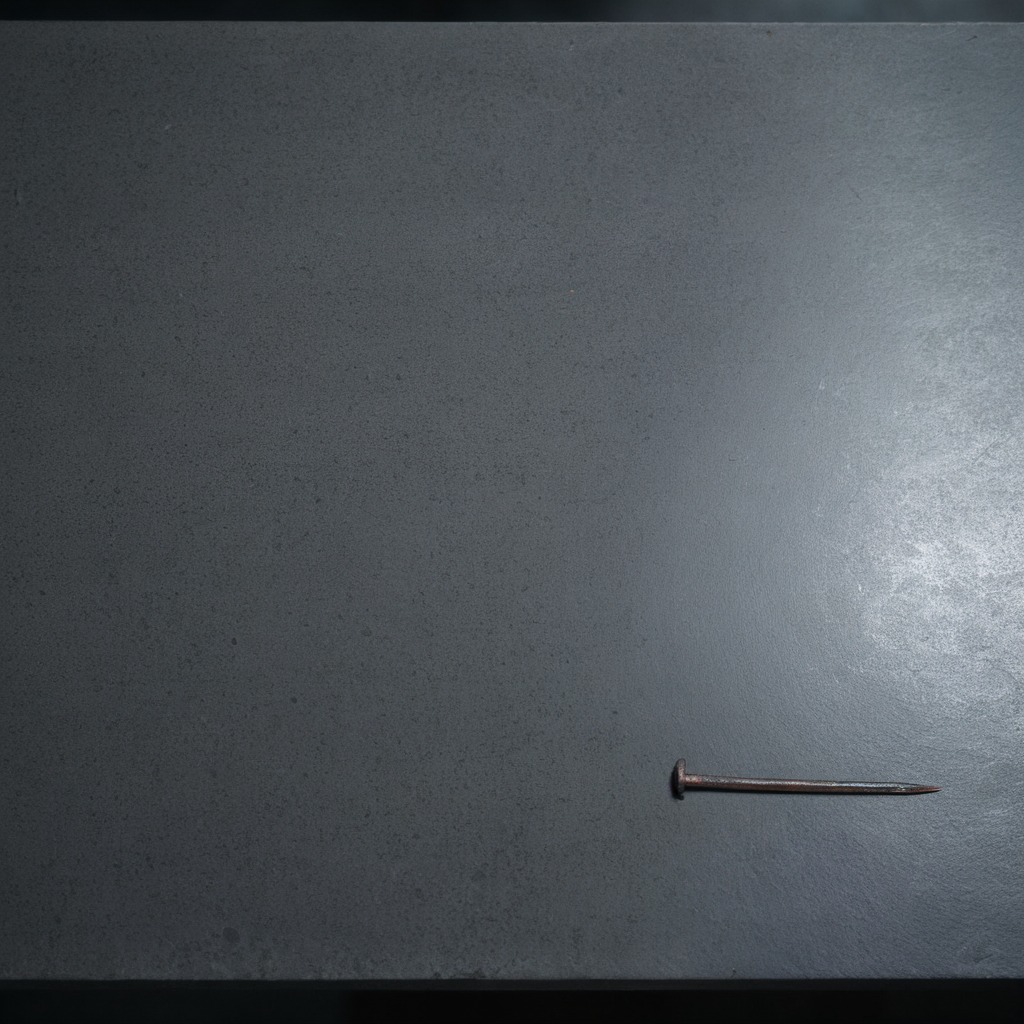
An iron nail is lying on a clean granite table inside a workshop at night.